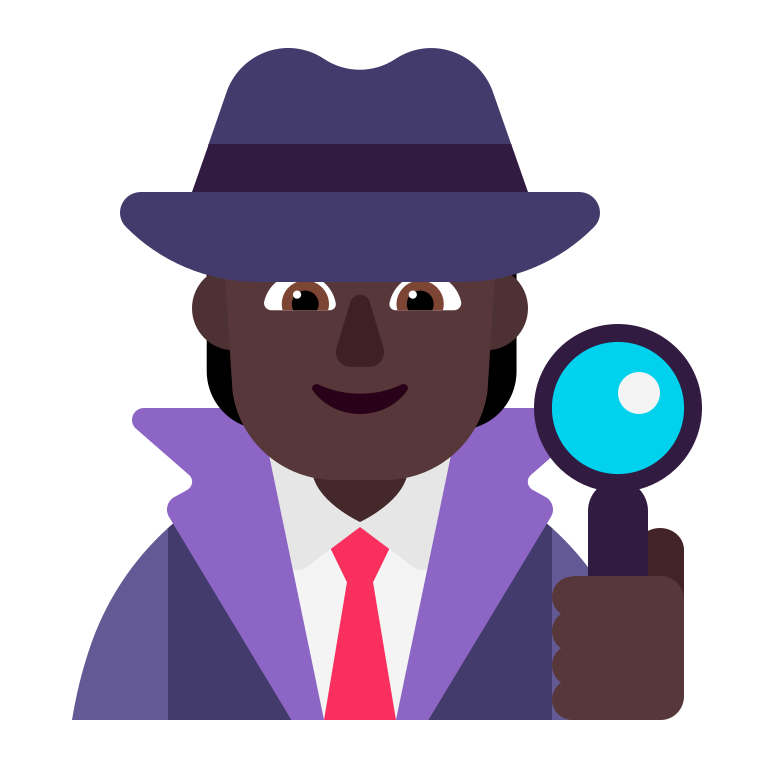
detective flat dark